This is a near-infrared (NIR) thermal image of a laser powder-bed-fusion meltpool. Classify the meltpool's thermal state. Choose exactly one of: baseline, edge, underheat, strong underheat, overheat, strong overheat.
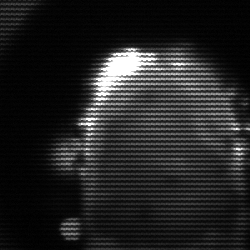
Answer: baseline